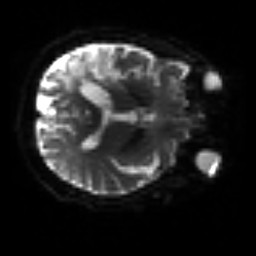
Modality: sbref
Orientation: axial
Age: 70
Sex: male
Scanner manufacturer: siemens
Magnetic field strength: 3 T
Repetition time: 3.2 s
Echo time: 0.081 s